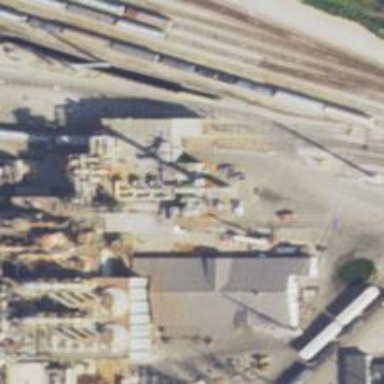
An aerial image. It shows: Rail spur service.